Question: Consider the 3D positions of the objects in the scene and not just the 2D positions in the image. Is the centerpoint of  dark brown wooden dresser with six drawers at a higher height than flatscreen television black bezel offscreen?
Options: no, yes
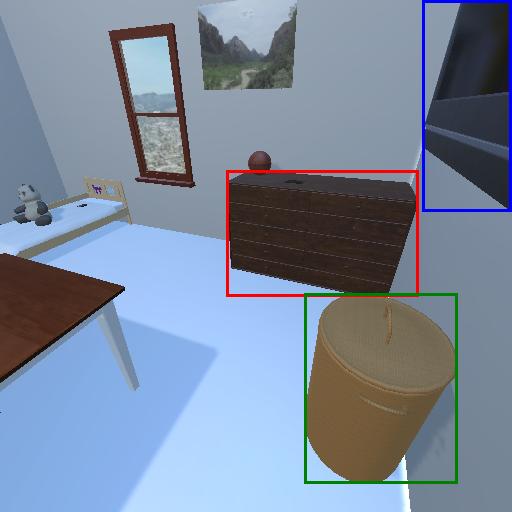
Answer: no